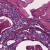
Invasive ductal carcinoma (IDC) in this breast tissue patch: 0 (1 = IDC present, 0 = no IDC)